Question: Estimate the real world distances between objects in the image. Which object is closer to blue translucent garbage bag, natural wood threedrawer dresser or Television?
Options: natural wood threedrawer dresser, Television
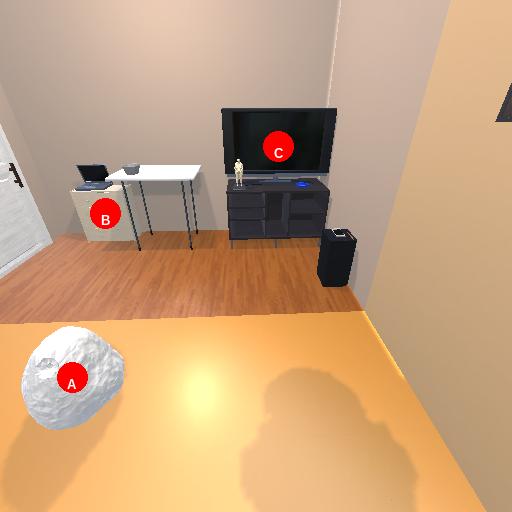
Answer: natural wood threedrawer dresser